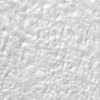
Label: not_dusty